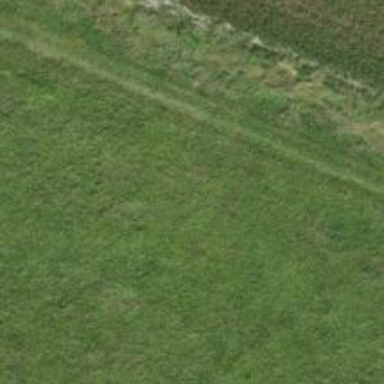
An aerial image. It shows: Track with grade 4 tracktype.